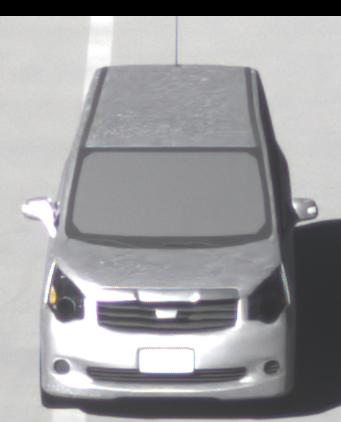
Make: Toyota
Model: Noah
Detailed model: Voxy R70G
Model produced from: 2007
Model produced until: 2013
Doors: 5
Color: white
Road condition: dry road
Daytime: morning or afternoon
Contrast: high contrast